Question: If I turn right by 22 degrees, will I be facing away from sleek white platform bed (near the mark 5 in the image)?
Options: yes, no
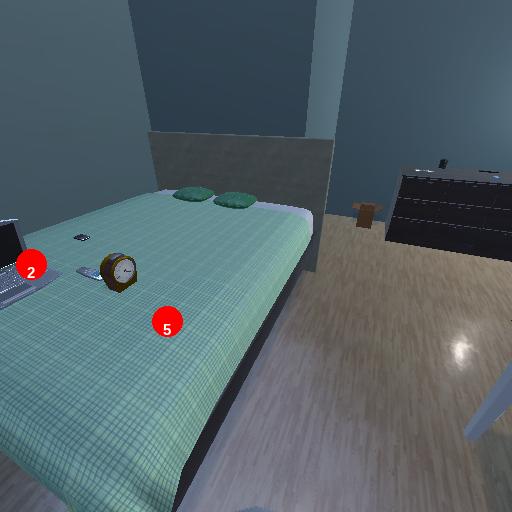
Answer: yes